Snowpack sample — Rabbit Ears Pass, Jackson County, Colorado, USA (12/17/25, 1:08 PM MST)
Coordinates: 40.387, -106.625
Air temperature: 34 °F
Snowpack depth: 46 cm
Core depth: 10 cm
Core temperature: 30.2 °F
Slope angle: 6°, slope face: 165°
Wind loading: medium
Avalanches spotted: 0
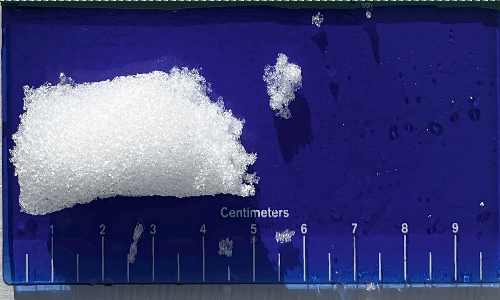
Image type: core
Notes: No avalanches spotted nearby, although collected in a meadowy area with minimal risk on this face of the pass.